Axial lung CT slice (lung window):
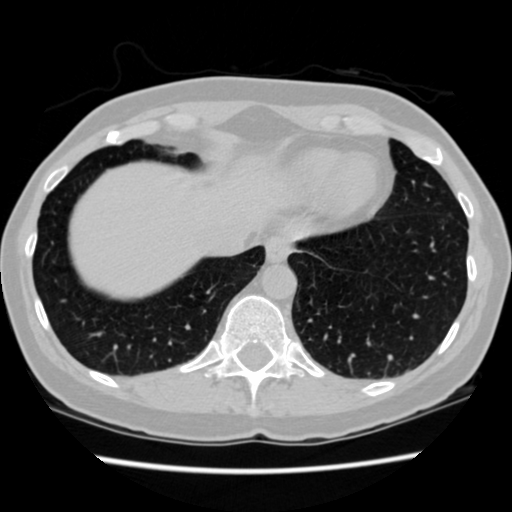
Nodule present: no